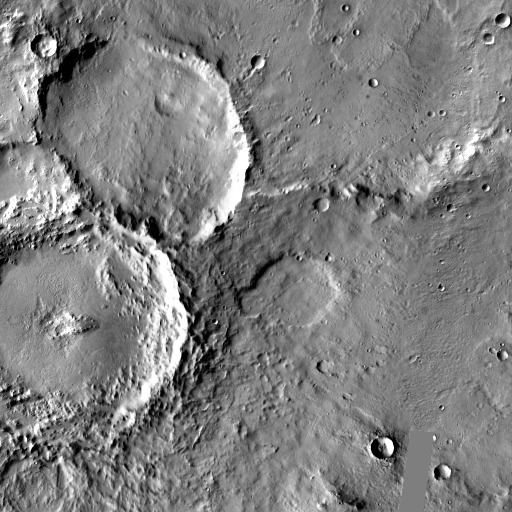
Crater classes present: Background, Other, Layered, Buried, Secondary